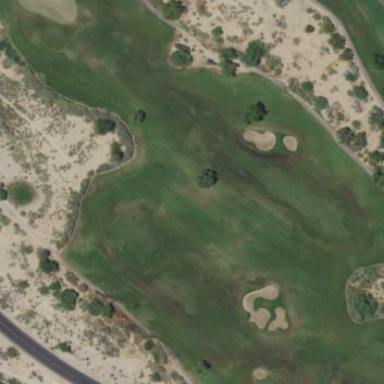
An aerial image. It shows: Golf fairway in the image.